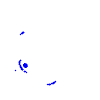
Particle: electron